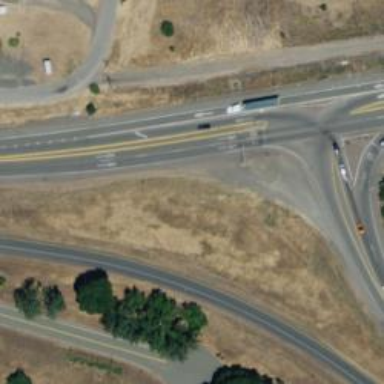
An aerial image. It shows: Roundabout on trunk highway.